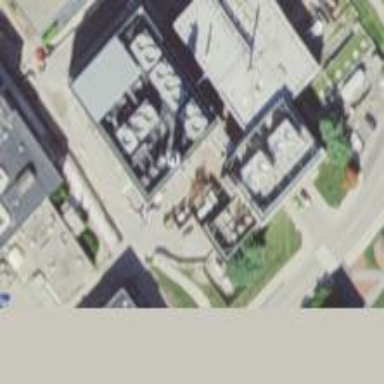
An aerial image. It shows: Industrial building that serves as power plant.